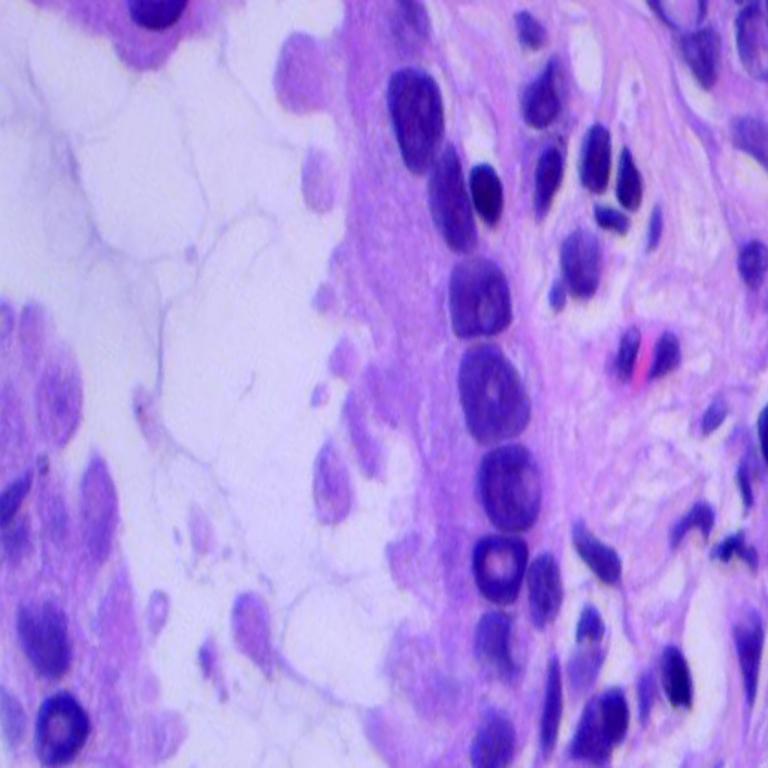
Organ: lung
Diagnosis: adenocarcinomas